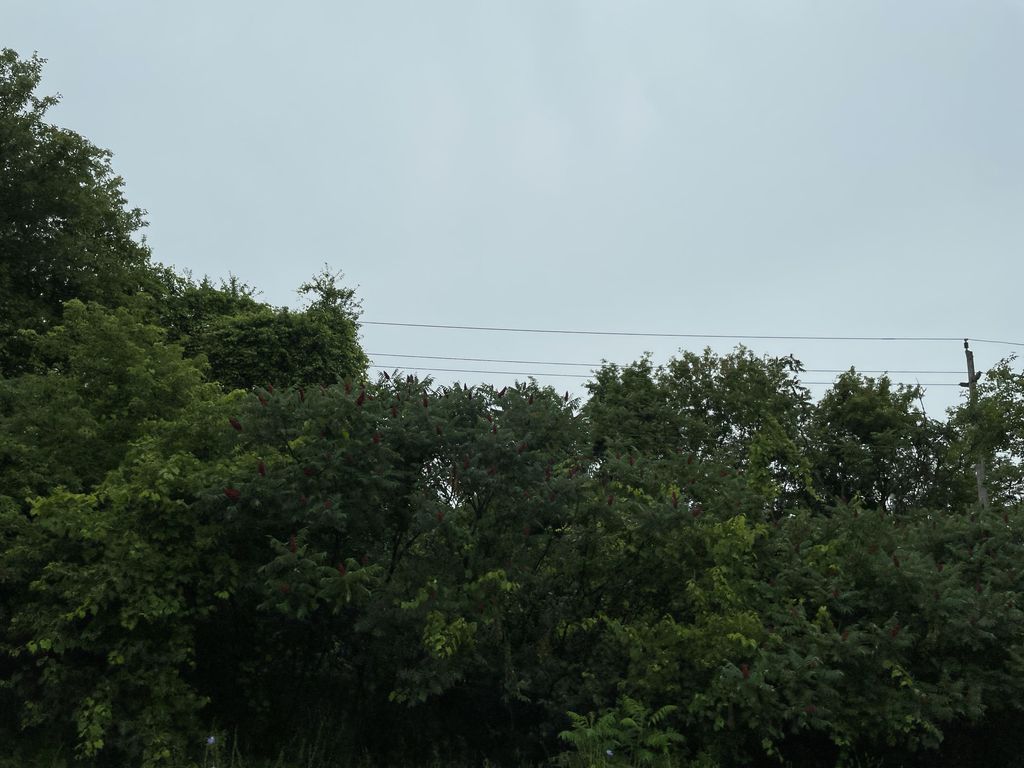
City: kitchener-waterloo